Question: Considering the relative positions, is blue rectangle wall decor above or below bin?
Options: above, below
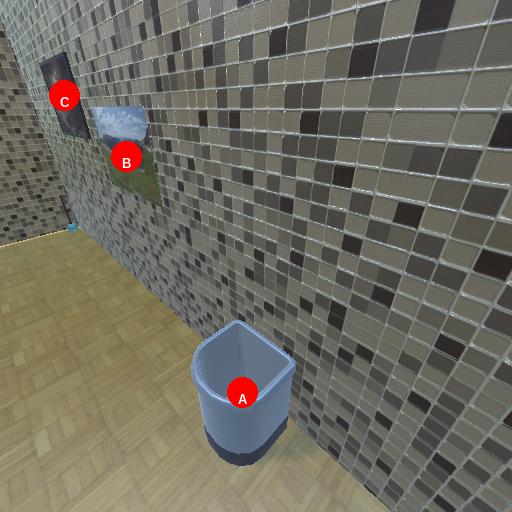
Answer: above